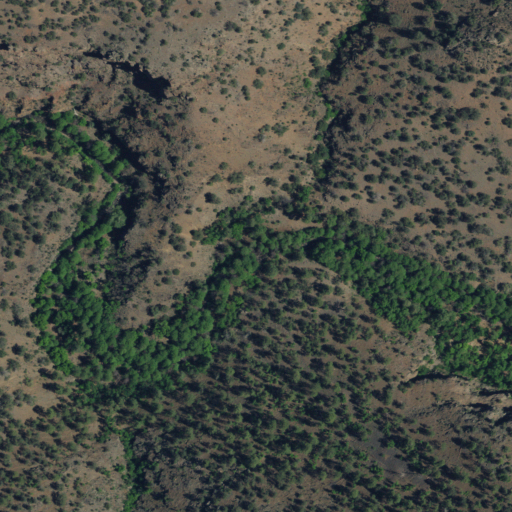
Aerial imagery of valley in New Mexico named Cerco Canyon containing evergreen forest and shrub